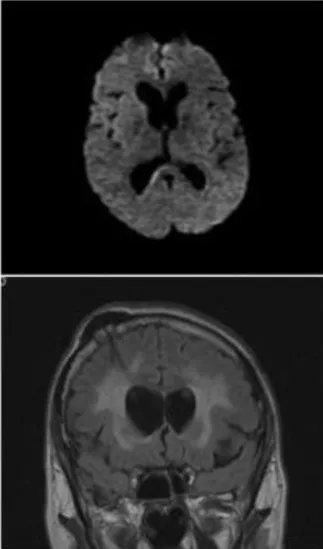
Cranial magnetic resonance imaging (MRI) findings prior to (left column) and after (right column) rituximab-containing chemotherapy. Coronal T2-FLAIR sequence. Show hyperintense lesions in the periventricular withe matter (predominantly around right lateral ventricle). Follow-up MRI after completion of 2 courses of immunochemotherapy demonstrates marked regression of hyper-intensities (right column). Note Ommaya reservoir placed in right lateral ventricle (b, right column).
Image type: radiology (mri)